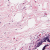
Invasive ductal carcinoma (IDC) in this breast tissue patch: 0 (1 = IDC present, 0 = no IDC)